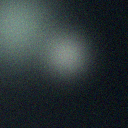
Screen state: off